Chest X-ray. View position: AP
Patient age: 59
Patient sex: F
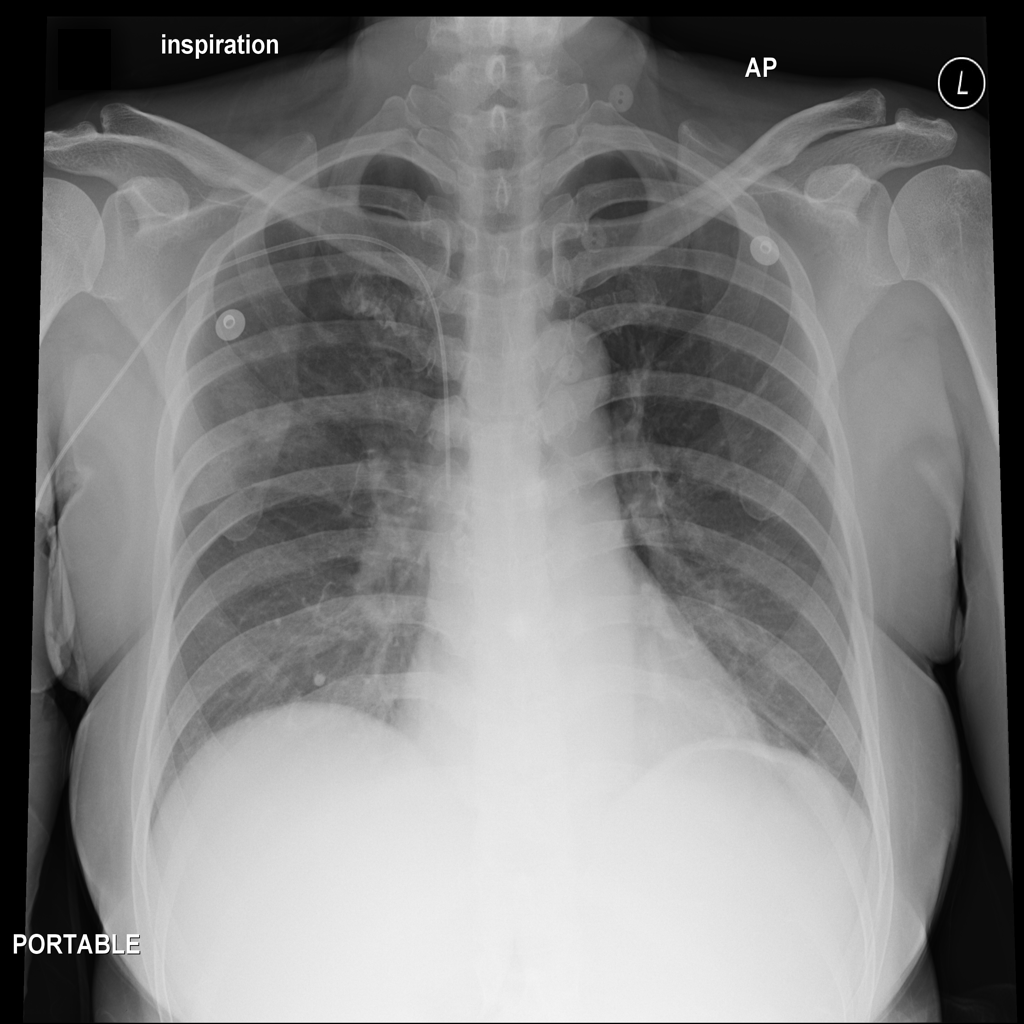
Finding: Pneumothorax